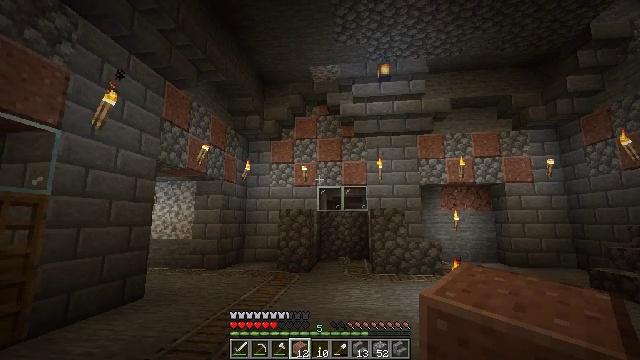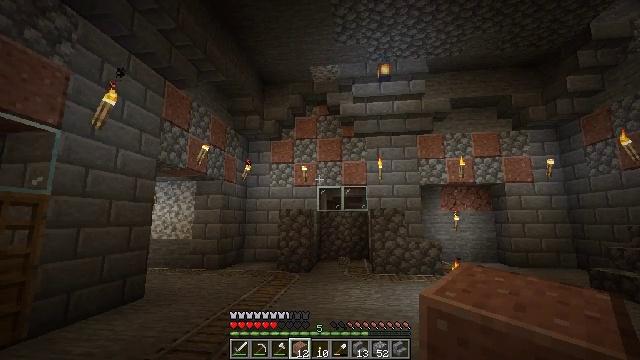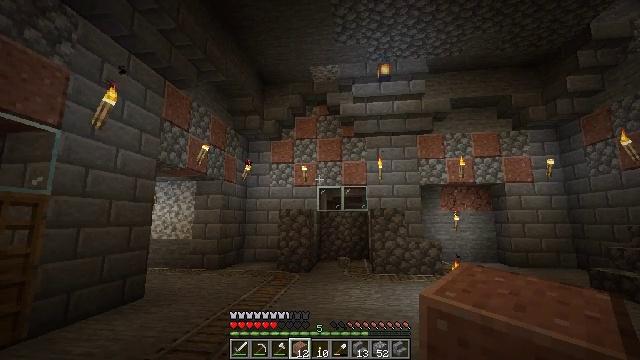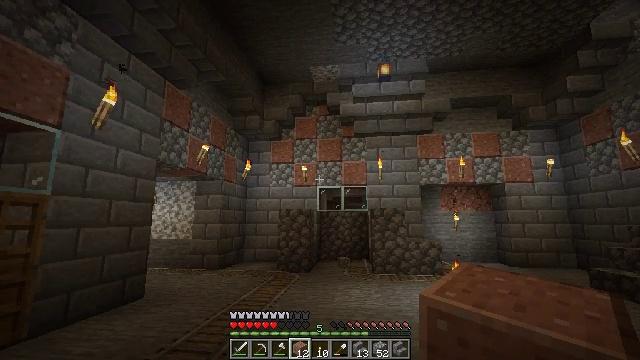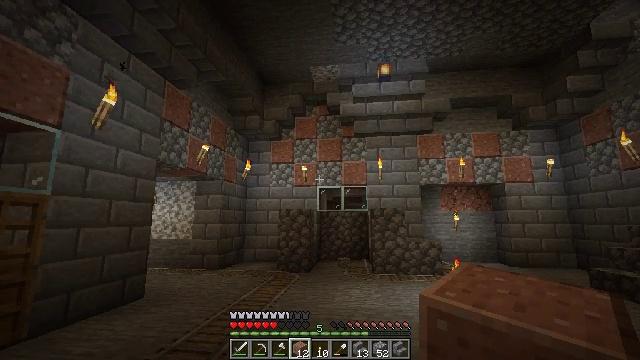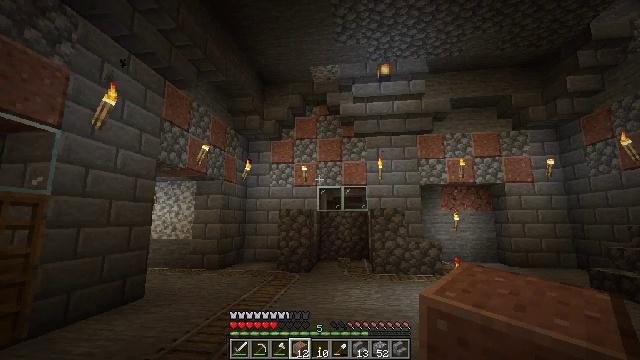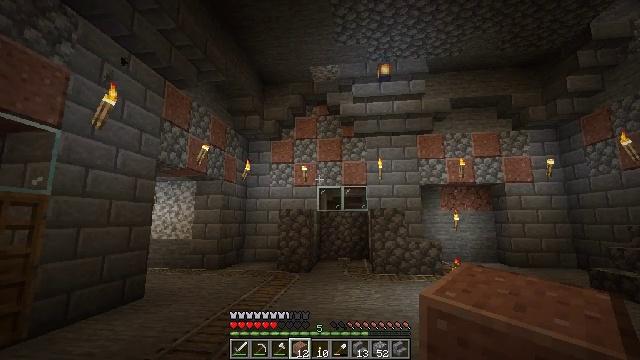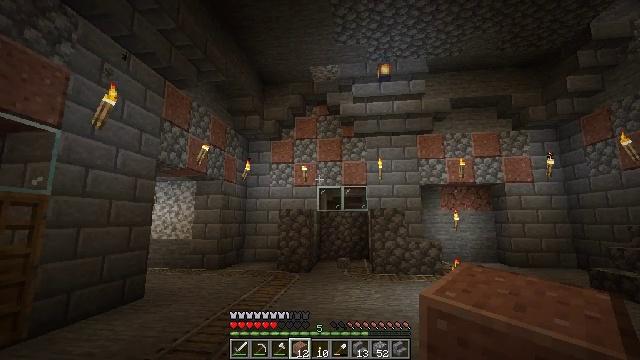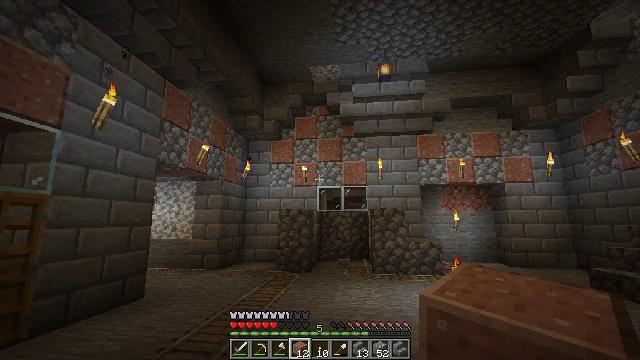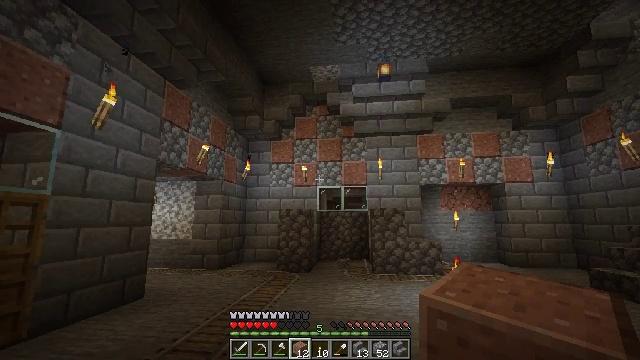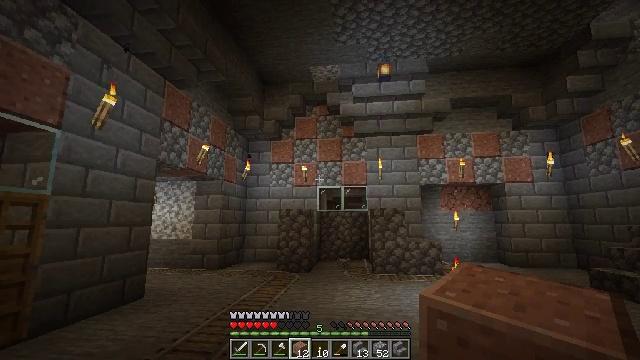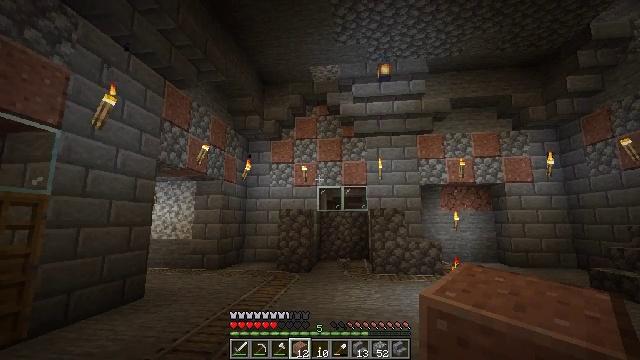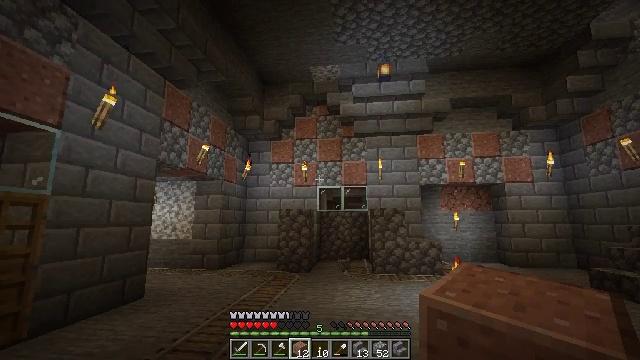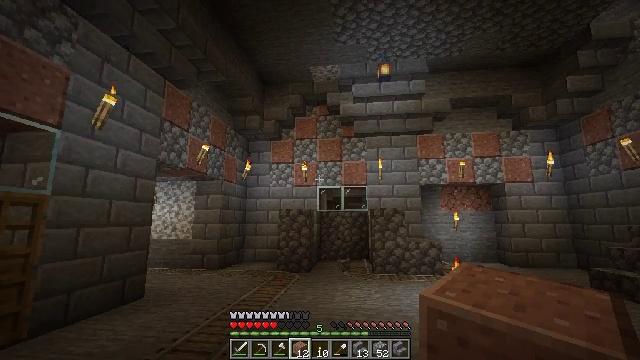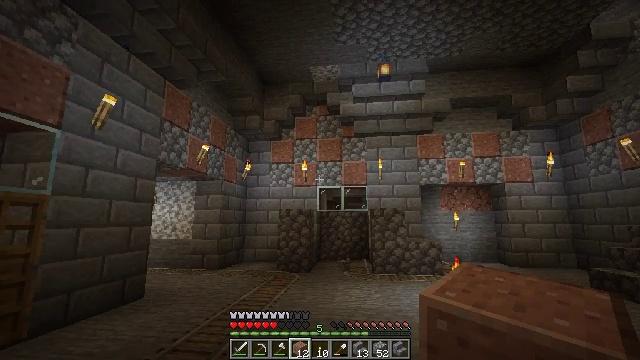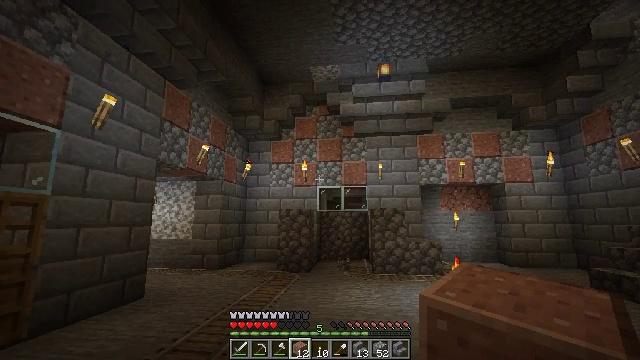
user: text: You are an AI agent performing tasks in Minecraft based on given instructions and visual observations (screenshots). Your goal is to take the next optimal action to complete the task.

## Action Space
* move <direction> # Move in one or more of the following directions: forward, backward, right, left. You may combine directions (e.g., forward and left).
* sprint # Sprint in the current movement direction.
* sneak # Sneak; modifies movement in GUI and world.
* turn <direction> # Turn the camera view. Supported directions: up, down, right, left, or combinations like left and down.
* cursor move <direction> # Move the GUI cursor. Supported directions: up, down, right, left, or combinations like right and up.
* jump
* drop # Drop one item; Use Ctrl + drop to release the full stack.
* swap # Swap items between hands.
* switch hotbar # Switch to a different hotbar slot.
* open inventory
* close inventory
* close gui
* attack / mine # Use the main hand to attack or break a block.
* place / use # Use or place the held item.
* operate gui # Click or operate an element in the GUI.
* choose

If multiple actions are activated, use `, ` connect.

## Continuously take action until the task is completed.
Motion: motion action
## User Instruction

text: Break polished granite.
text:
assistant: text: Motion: no_op
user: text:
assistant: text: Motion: no_op
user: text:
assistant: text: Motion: no_op
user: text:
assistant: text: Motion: no_op
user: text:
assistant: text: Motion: no_op
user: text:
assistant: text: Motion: no_op
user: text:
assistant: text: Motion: no_op
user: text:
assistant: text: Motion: no_op
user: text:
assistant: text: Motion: no_op
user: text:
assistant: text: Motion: no_op
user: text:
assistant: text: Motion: no_op
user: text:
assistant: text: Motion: no_op
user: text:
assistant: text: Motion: no_op
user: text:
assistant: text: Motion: no_op
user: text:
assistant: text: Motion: no_op
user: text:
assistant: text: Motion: no_op
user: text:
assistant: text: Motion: no_op
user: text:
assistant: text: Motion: no_op
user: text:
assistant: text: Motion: no_op
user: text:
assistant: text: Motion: no_op
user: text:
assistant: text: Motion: no_op
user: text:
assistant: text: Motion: no_op
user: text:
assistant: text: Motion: no_op
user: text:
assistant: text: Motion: no_op
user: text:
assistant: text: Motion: no_op
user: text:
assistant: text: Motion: no_op
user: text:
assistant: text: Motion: no_op
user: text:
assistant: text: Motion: no_op
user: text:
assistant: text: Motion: no_op
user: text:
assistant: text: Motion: no_op